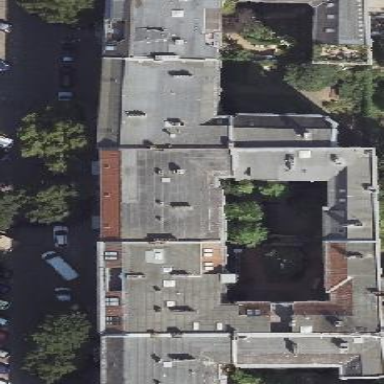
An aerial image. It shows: View of apartment building.